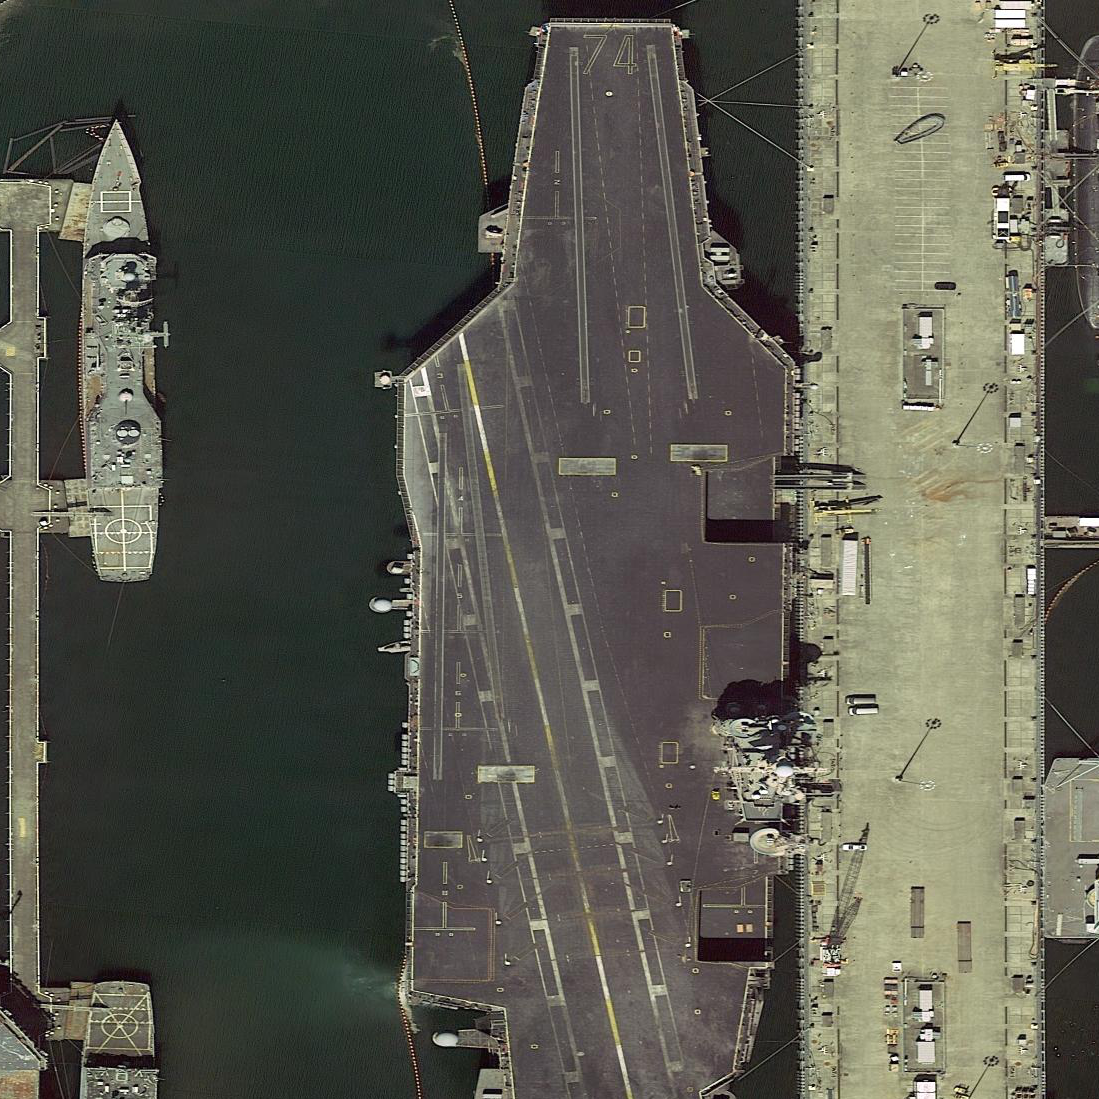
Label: Nimitz-class_aircraft_carrier